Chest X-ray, PA view. Patient: 18 years old, sex M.
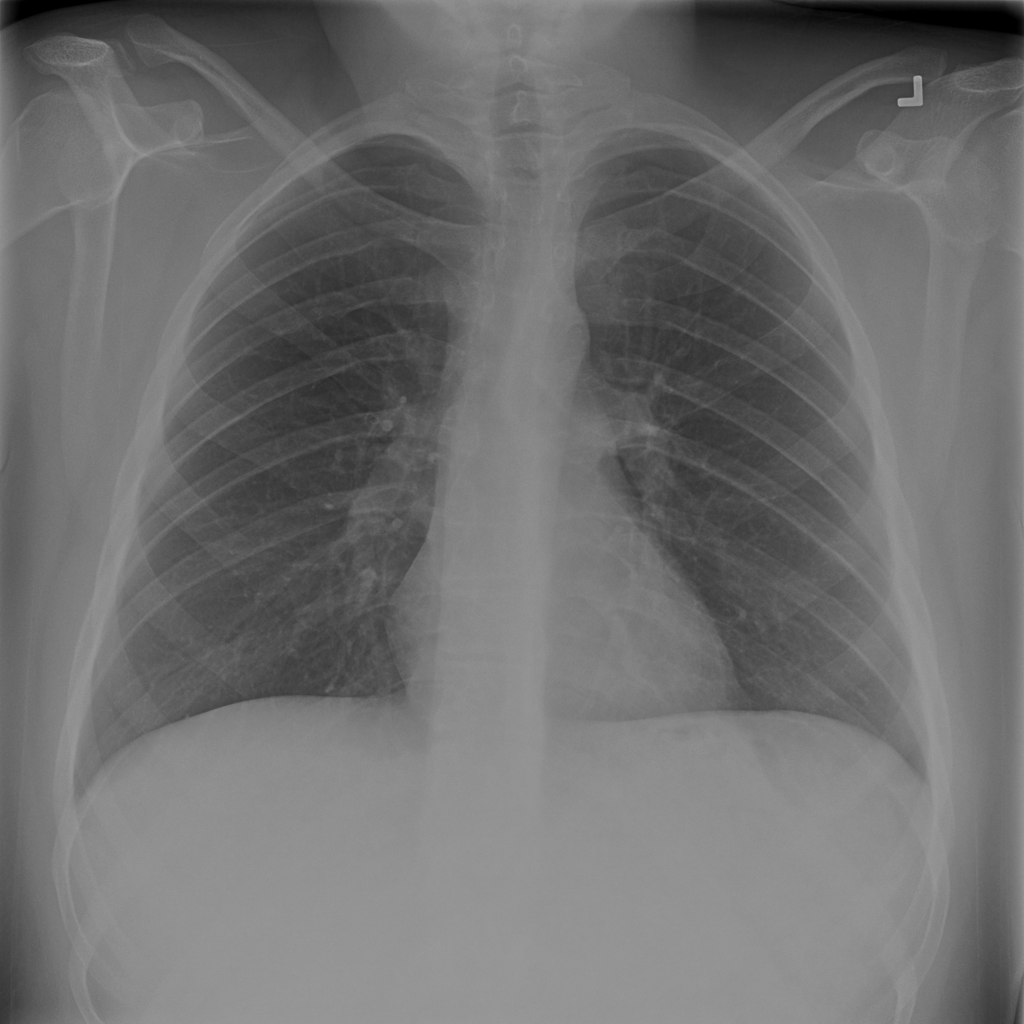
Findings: No Finding